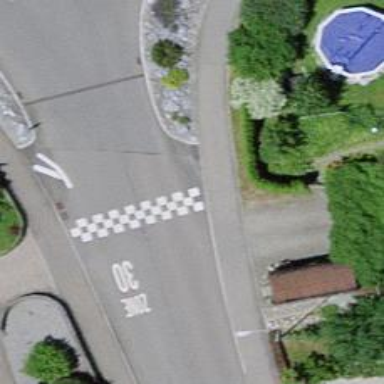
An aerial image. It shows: Asphalt road in residential area.